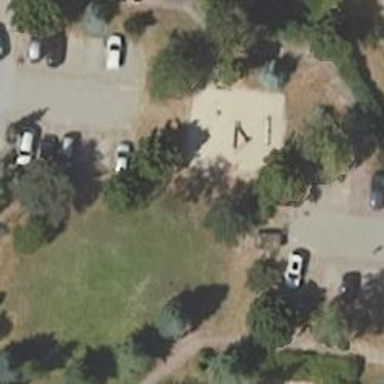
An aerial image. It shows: Playground area for leisure land.